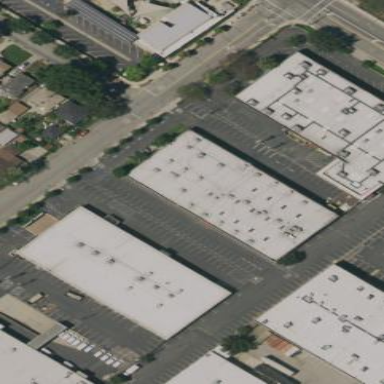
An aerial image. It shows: Commercial building.